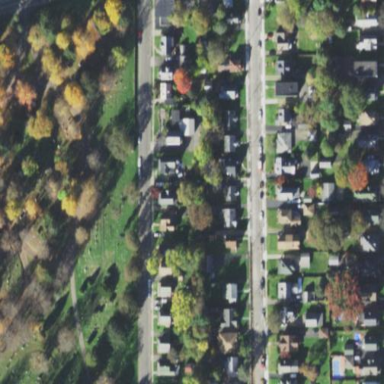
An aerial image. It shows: This residential area consists of single-family homes.